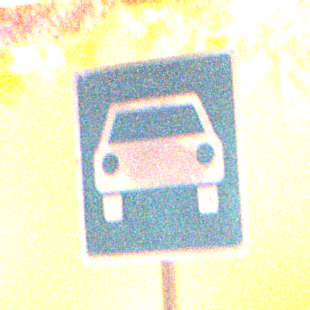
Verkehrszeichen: Kraftfahrstrasse
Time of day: Night
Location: Outdoor (Nature)
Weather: Clear
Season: NotSpecified
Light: Natural